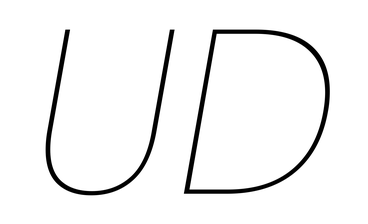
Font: Poppins-ThinItalic